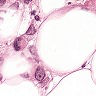
Metastatic tissue present: yes